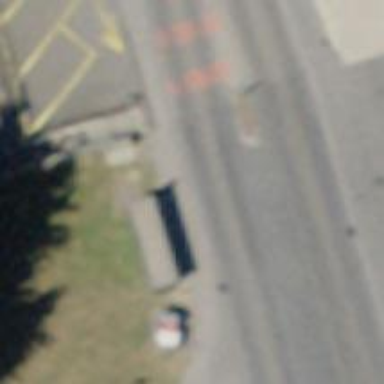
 serving as platform for public transportation."